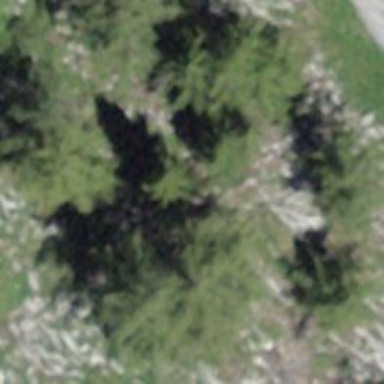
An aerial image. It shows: Forest area.